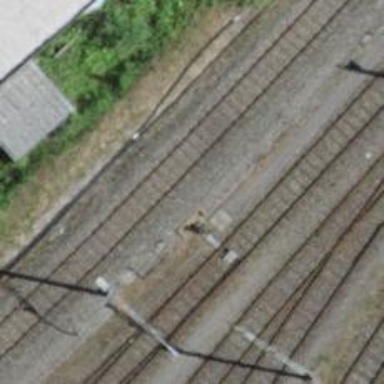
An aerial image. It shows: Single-track electrified railway spur with contact line for service.